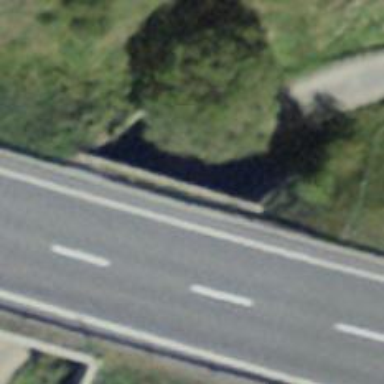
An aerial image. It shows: Track road passing through tunnel.